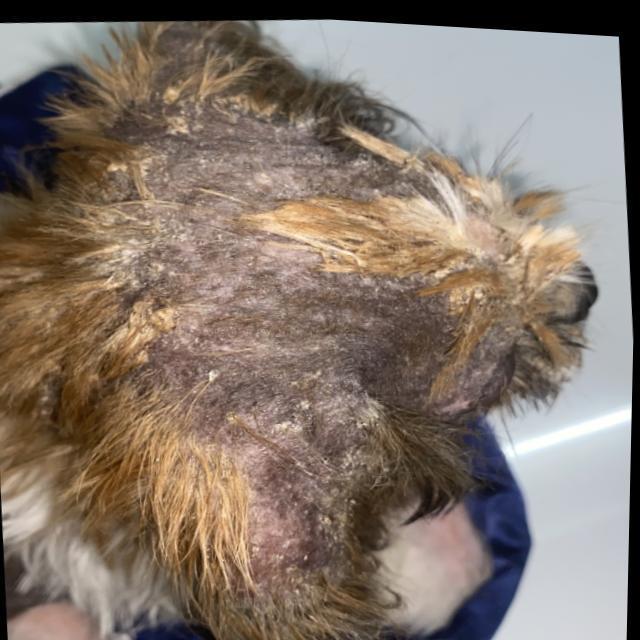
Canine demodicosis (Demodex mange) — caused by Demodex canis mites. Presents with alopecia, follicular papules, pustules, and comedones. Often localized on face and forelimbs.